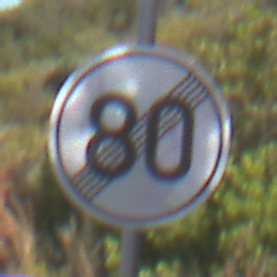
Verkehrszeichen: EndeGeschwindigkeit80
Umgebung: Outdoor, Nature
Tageszeit: MorningAfternoon
Wetter: Clear
Licht: Natural
Jahreszeit: NotSpecified
Kontrast: HighContrast